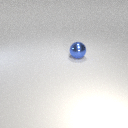
large blue metal sphere